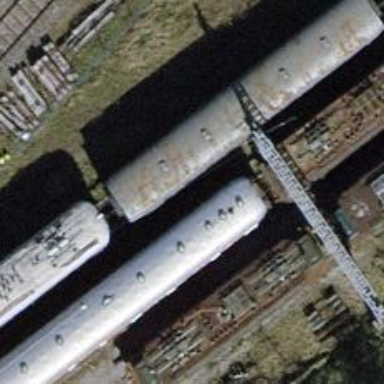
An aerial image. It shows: Railway yard with electrified contact lines.